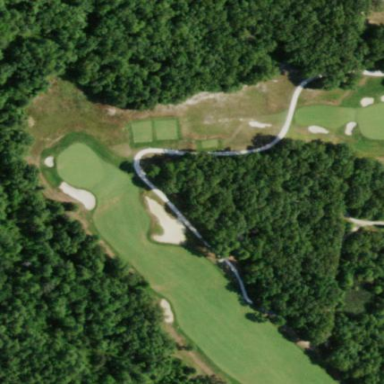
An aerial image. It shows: Golf fairway surrounded by grass.